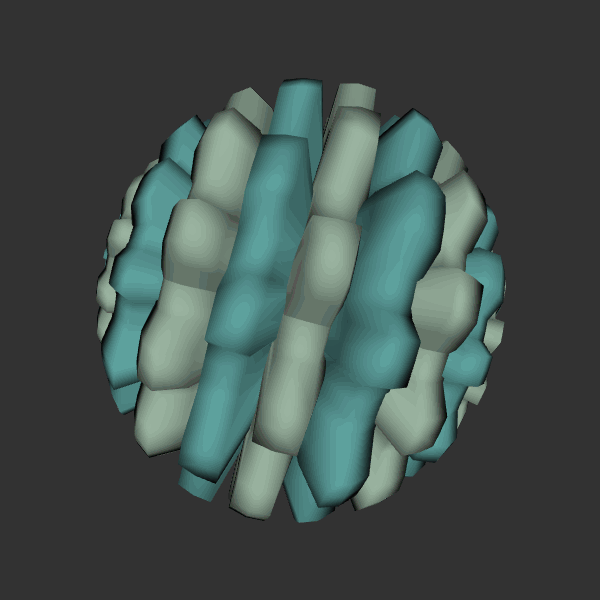
Background: dark